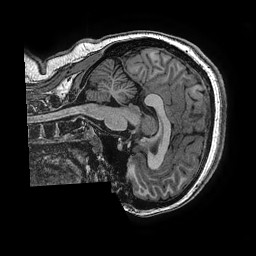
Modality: T1w
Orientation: sagittal
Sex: female
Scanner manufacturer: ge
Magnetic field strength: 3 T
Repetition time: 0.0077 s
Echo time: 0.003436 s